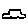
Label: car